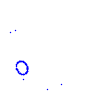
Particle: proton